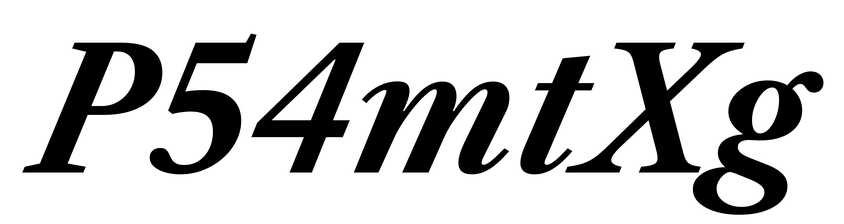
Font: LibreCaslonText-Italic_Bold_Italic